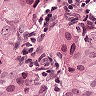
Metastatic tissue present: yes